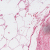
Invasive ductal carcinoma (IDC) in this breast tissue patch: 0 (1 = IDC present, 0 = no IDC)